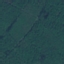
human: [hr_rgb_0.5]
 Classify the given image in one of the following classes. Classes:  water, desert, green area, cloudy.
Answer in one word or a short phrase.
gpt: green area